Question: In FCE I dont want to use default TYPO3 elements like header, link etc. So I hide it with the following ts config:
'''
TCEFORM.tt_content {
header.types.templavoila_pi1.disabled = 1
header_position.types.templavoila_pi1.disabled = 1
header_link.types.templavoila_pi1.disabled = 1
header_layout.types.templavoila_pi1.disabled = 1
date.types.templavoila_pi1.disabled = 1
subheader.types.templavoila_pi1.disabled = 1
}
'''
After this unwanted fields are not shown. But when I save and close the content in backend, title part of the page content shows [No title].
Here is the screen short of page content:

So I desided to keep default heading field by removing the line:
'''
header.types.templavoila_pi1.disabled = 1
'''
from the tsconfig. How to prevent rendering of heading field?
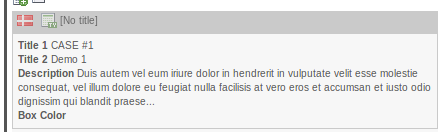
Answer: Edit your content (CASE#1) and from Type choose the last one named hidden.

or overwrite the header css config and set it to
'''
display:none;
'''